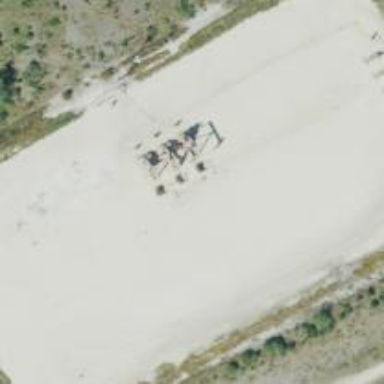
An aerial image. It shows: Petroleum well.